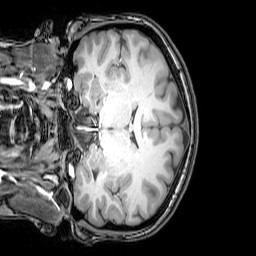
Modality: T1w
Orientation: coronal
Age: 24
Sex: female
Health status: healthy
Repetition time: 0.081 s
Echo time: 0.037 s